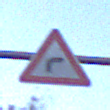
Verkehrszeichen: KurveRechts
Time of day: SunriseSunset
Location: Outdoor (Urban)
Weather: Clear
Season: NotSpecified
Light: Natural